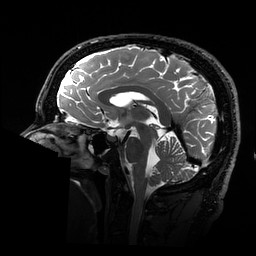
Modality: T2w
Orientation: axial